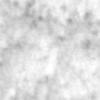
Label: no_change